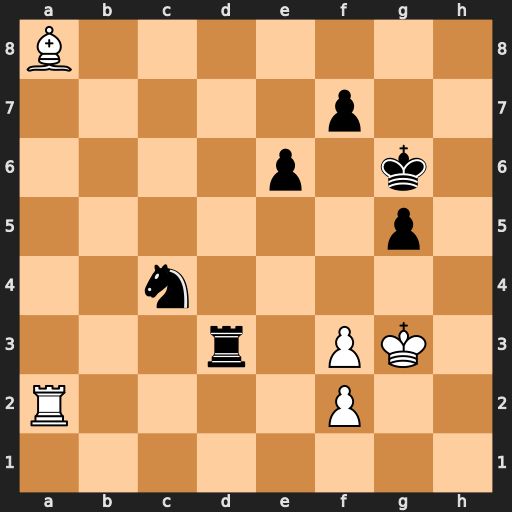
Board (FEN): B7/5p2/4p1k1/6p1/2n5/3r1PK1/R4P2/8
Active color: w
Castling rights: -
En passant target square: -
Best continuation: Be4+ f5 Bxd3